Question: How can i put a limit on appended Data? Something Like Pagination.
E.g If I have , Its should show me , other 2 comments should be and should appear when click on . All i want to do with Jquery.
<URL>
Please take a look at this Image. Just to Clarify my Point:

'''
<p>
<a href="javascript:void(0);" class="add_more">Add More</a>
</p>
<table border="0" width="500" cellspacing="0">
<tbody class="append_data"></tbody>
<tr>
<td>
<textarea name="description" id="description"></textarea>
</td>
</tr>
</table>
'''
'''
#description{
width:400px;
}
.description_text{
border:#333333 solid 1px;
width:400px !important;
}
.append_data{
white-space: pre-wrap; /* CSS3 */
white-space: -moz-pre-wrap; /* Firefox */
white-space: -pre-wrap; /* Opera <7 */
white-space: -o-pre-wrap; /* Opera 7 */
word-wrap: break-word; /* IE */
}
'''
'''
$('.add_more').click(function()
{
var description = $('#description').val();
$(".append_data").append('<div class="description_text">'+description+'</div><br><br>');
});
'''
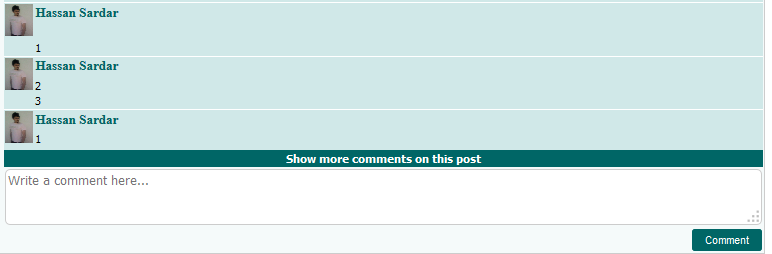
Answer: '''
var comments = $('.description_text').size();
if (comments > 3) {
$('.description_text').slice(0,comments-3).hide();
}
'''
But you will need to update the code to remove the BRs and add in some css padding, floating or similar.
<URL>